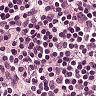
Metastatic tissue present: no